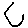
Label: hexagon